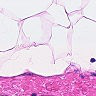
Metastatic tissue present: no